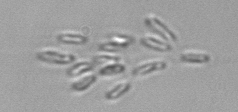
Label: Dinobryon